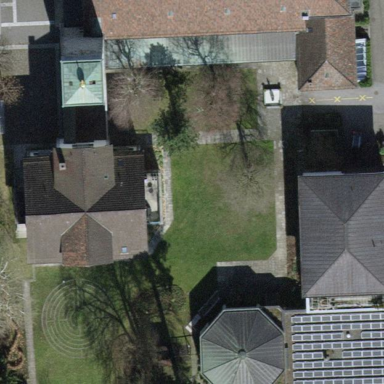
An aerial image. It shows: Beautiful church building.